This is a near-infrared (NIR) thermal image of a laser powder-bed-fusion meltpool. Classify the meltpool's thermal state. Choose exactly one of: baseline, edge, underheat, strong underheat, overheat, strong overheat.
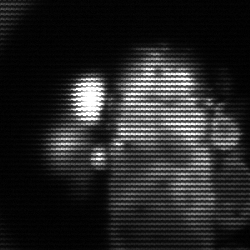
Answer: strong underheat